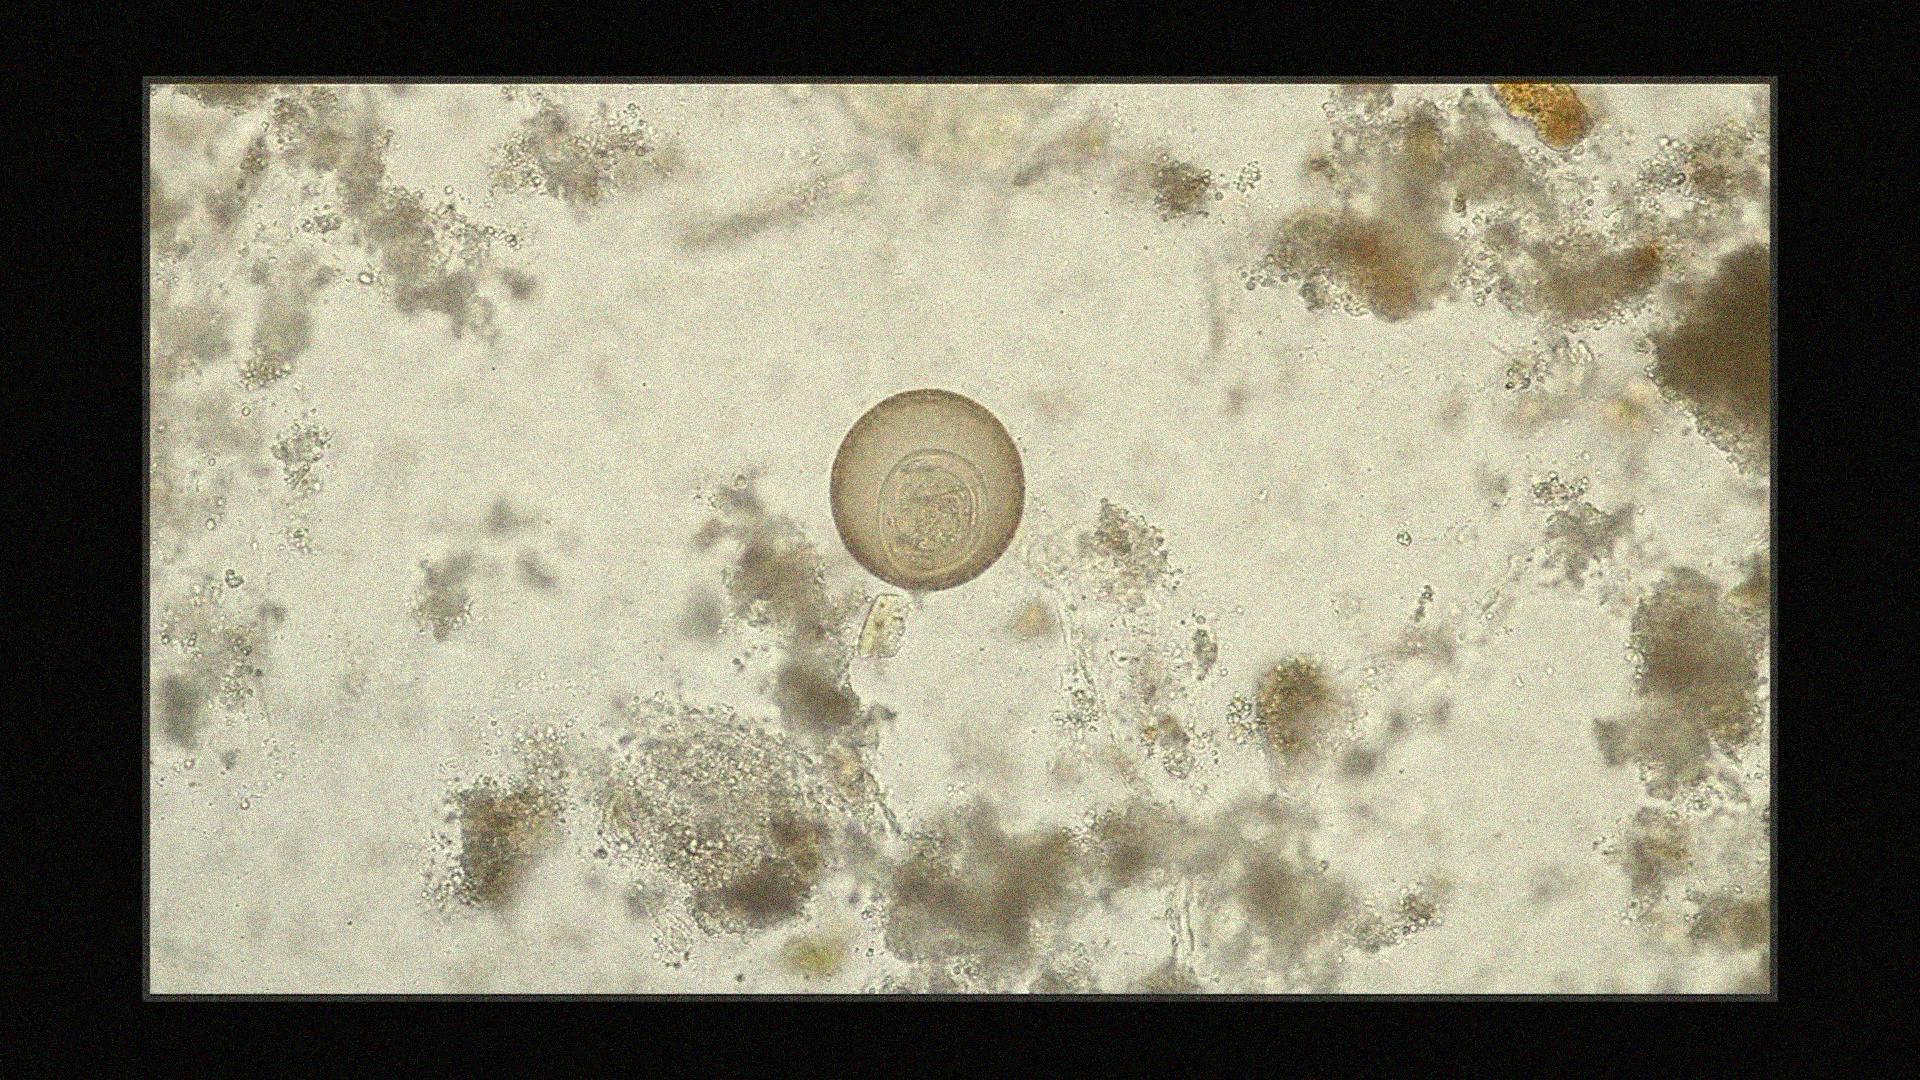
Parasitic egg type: Hymenolepis diminuta